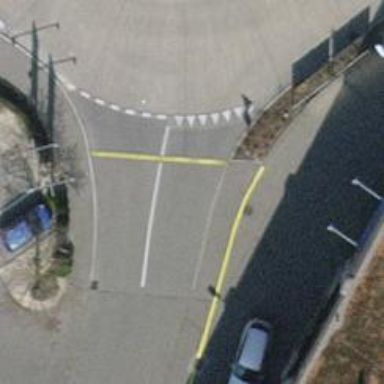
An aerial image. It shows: Uncontrolled crossing on the road.